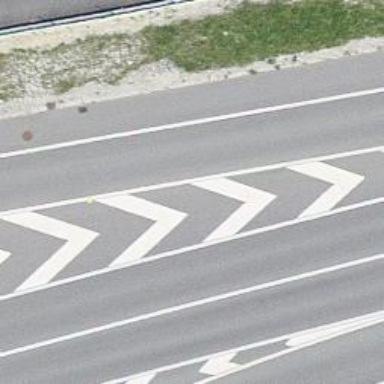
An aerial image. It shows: Trunk link highway.